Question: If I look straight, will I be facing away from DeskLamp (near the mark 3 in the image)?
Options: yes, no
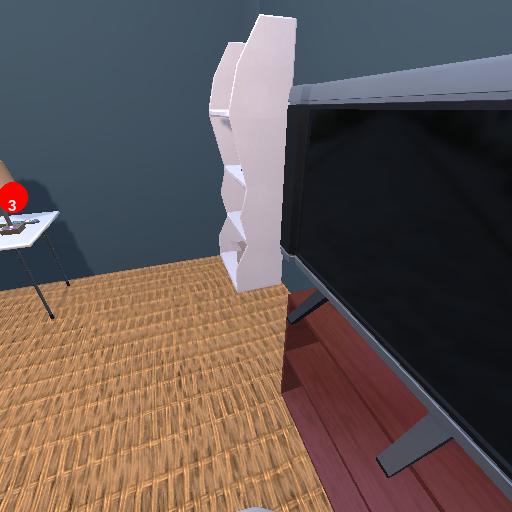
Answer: yes